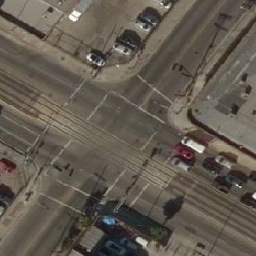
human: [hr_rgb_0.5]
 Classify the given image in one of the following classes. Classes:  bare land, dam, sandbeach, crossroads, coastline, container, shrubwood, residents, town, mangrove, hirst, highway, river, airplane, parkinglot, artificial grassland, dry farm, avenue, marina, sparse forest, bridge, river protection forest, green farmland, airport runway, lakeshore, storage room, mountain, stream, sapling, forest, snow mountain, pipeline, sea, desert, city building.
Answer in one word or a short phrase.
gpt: crossroads